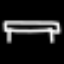
Label: bed